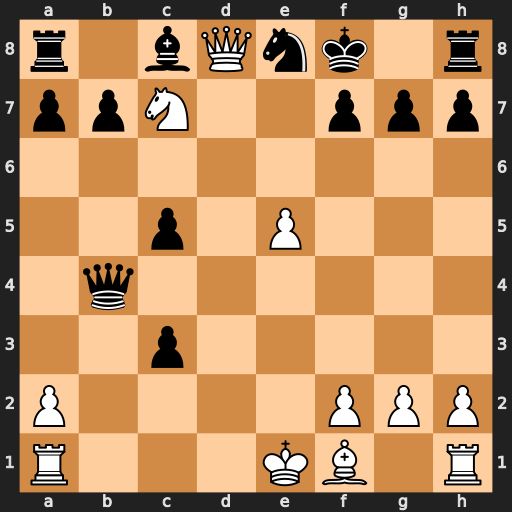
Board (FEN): r1bQnk1r/ppN2ppp/8/2p1P3/1q6/2p5/P4PPP/R3KB1R
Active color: w
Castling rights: KQ
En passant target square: -
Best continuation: Qxe8#